Field crop: maize
Growth stage: 2
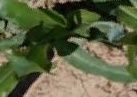
Species: maize